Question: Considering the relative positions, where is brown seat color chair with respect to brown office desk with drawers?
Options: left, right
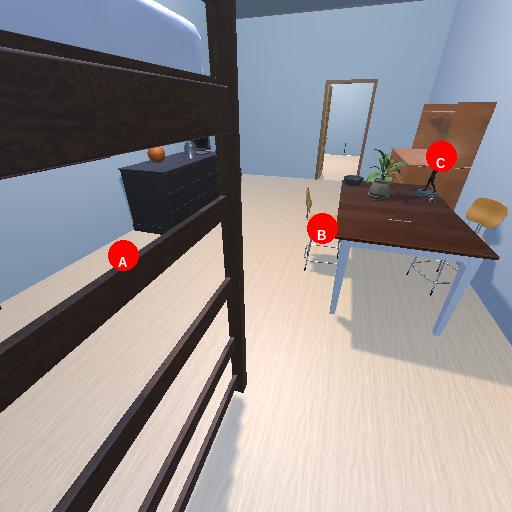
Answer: left